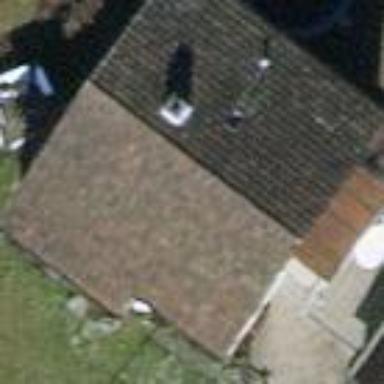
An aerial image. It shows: Detached building with tiled roof.